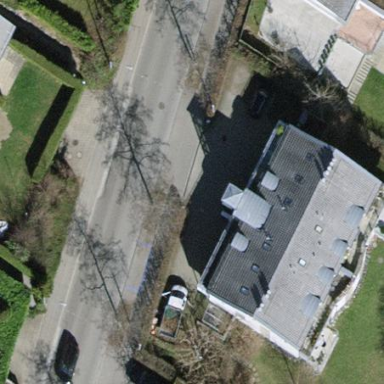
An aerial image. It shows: Gabled roof apartments building.